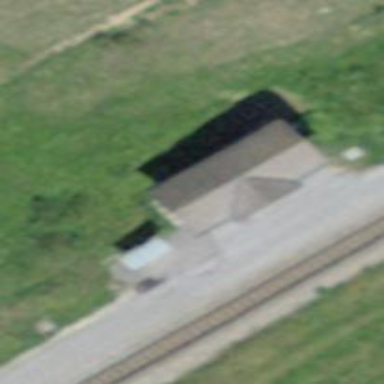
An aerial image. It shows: Railway stop.